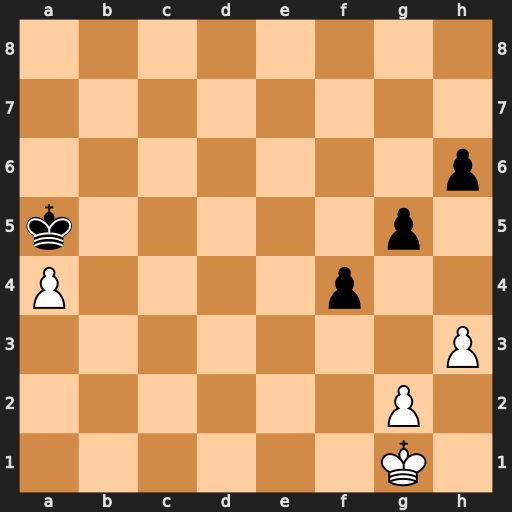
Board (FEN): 8/8/7p/k5p1/P4p2/7P/6P1/6K1
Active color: w
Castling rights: -
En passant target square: -
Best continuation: Kf2 h5 Kf3